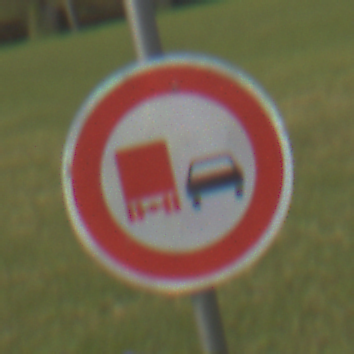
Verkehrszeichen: UeberholverbotKraftfahrzeuge
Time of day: MorningAfternoon
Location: Outdoor (Suburban)
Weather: PartlyCloudy
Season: NotSpecified
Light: Natural